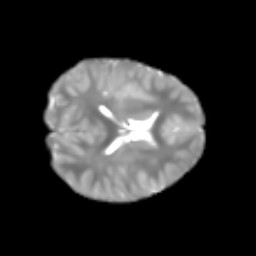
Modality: T2w
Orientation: axial
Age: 7
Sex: male
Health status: healthy